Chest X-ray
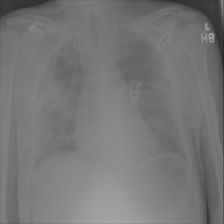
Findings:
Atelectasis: negative
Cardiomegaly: negative
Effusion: negative
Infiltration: positive
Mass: negative
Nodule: negative
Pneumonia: negative
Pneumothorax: positive
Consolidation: negative
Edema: negative
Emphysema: negative
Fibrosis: negative
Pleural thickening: negative
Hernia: negative